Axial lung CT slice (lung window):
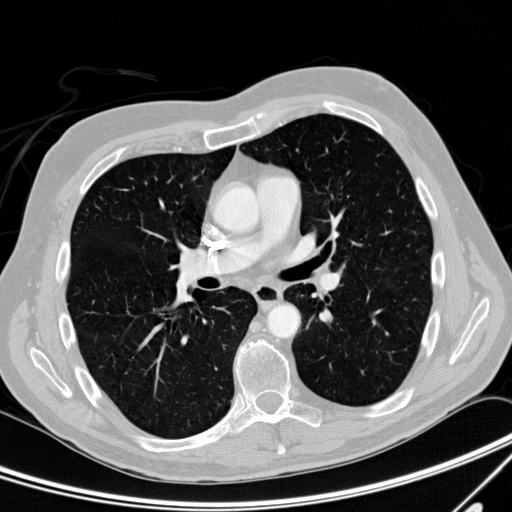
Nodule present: no